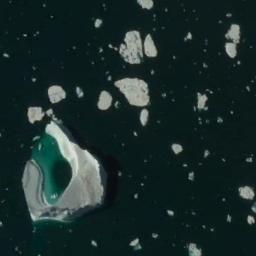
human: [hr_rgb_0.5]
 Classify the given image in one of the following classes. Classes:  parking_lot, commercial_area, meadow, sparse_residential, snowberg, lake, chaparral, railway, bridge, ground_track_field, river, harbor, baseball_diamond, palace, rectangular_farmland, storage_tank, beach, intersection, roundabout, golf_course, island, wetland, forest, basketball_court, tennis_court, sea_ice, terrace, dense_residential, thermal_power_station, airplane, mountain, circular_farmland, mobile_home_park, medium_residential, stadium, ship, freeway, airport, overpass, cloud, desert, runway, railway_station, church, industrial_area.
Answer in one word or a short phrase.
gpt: sea_ice